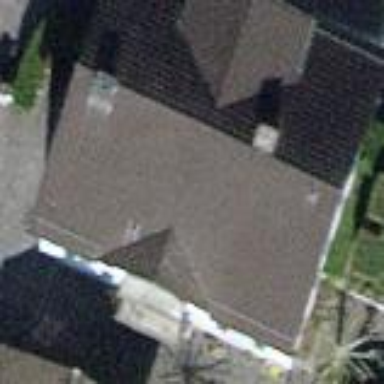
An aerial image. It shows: Building with gabled roof.